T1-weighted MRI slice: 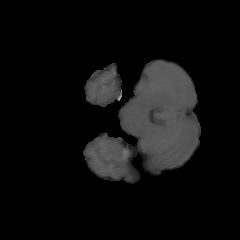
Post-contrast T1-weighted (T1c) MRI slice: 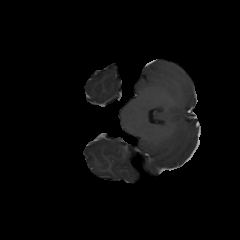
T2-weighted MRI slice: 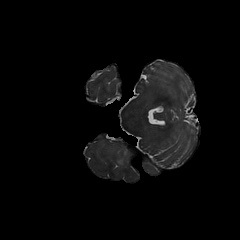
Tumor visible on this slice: yes